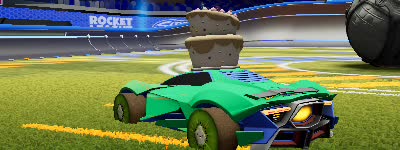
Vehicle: werewolf